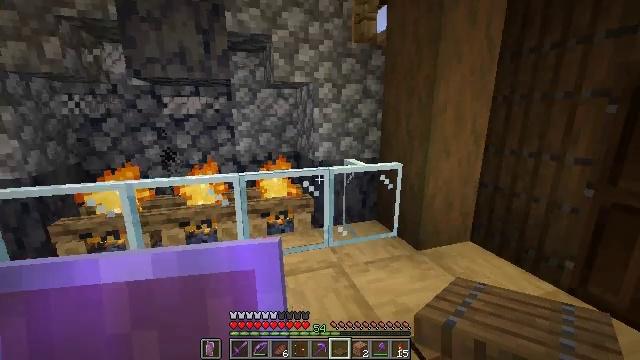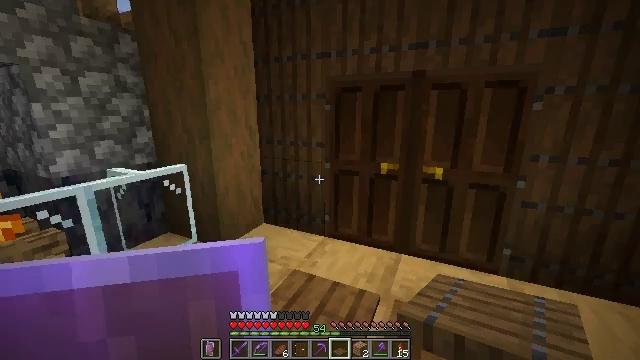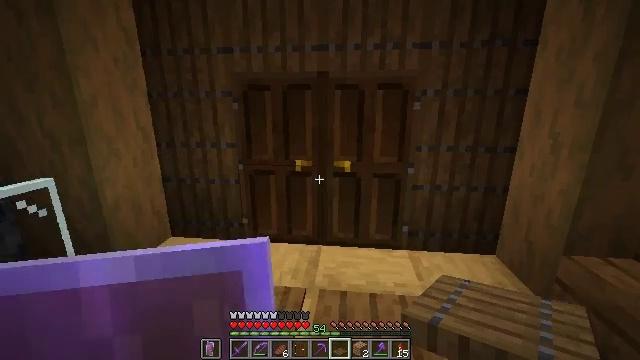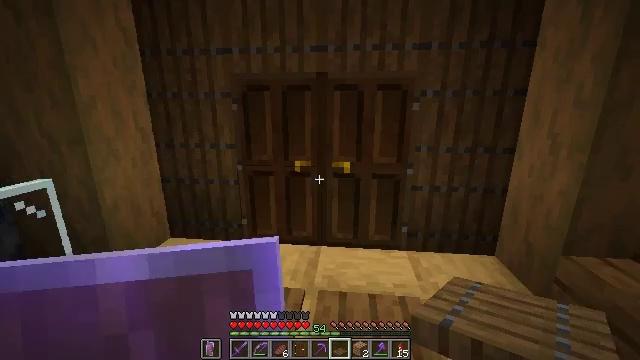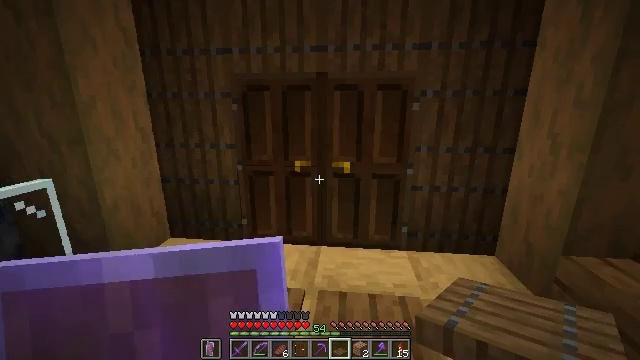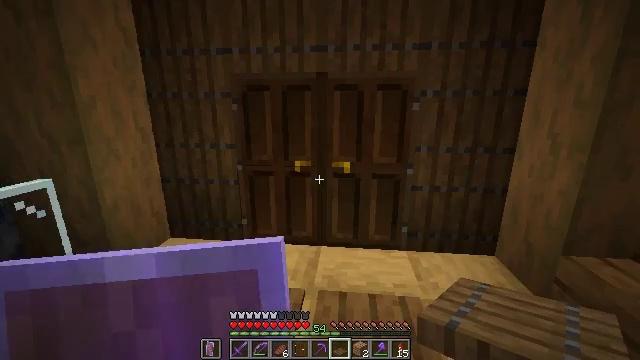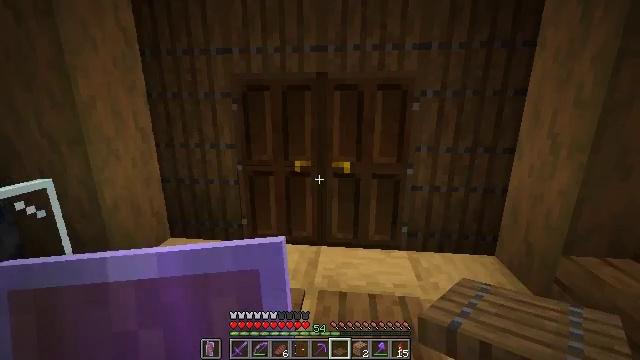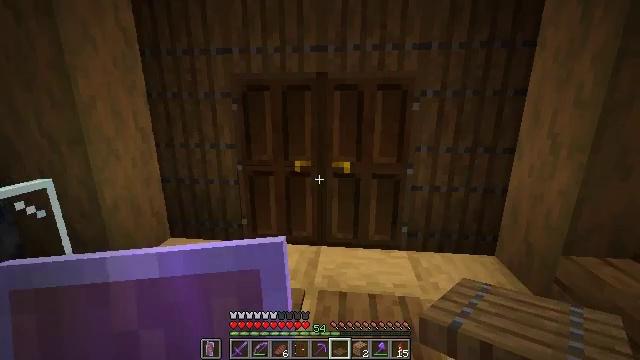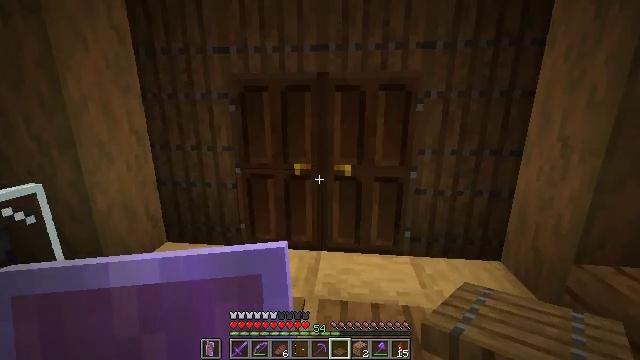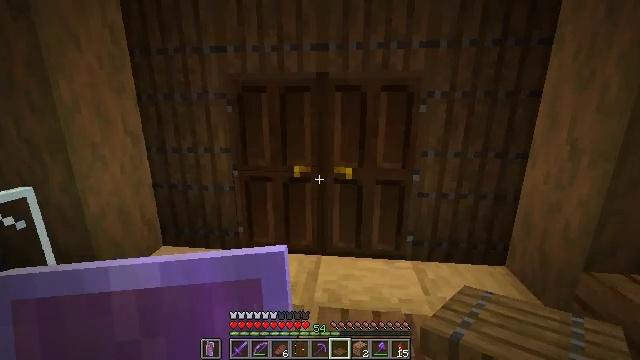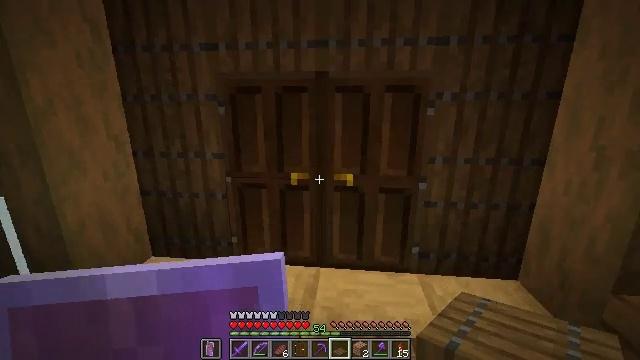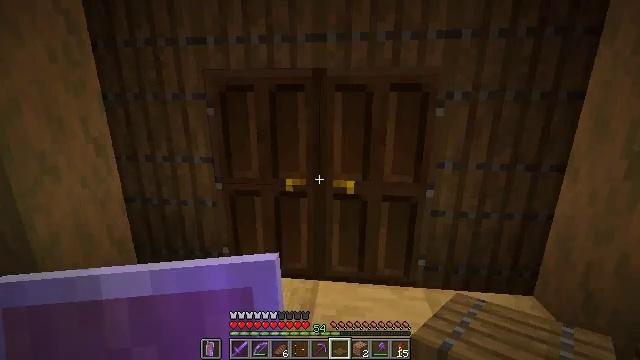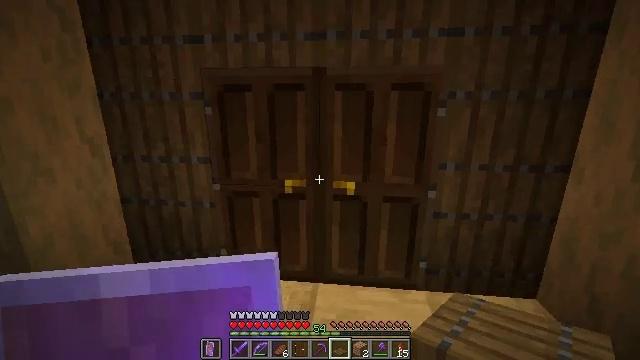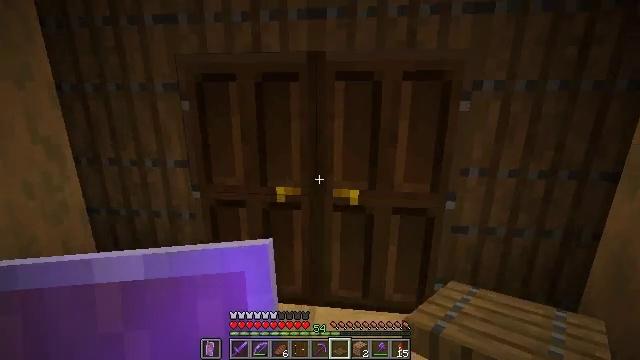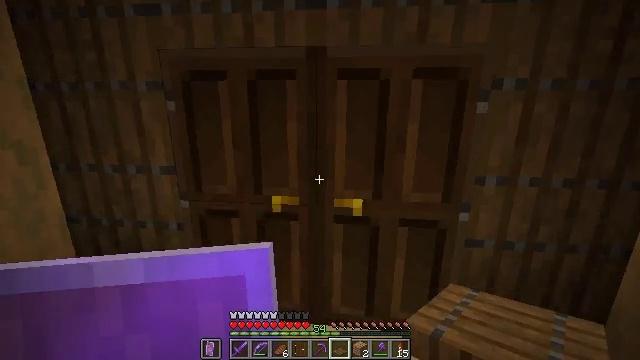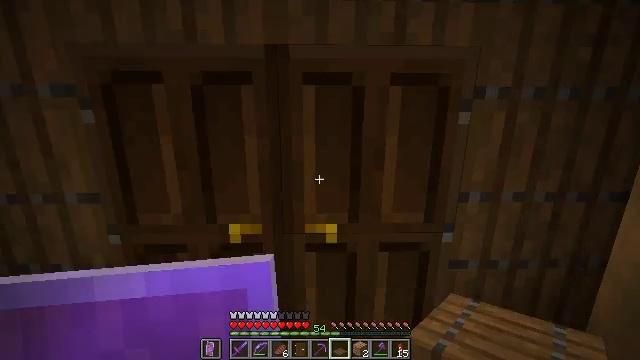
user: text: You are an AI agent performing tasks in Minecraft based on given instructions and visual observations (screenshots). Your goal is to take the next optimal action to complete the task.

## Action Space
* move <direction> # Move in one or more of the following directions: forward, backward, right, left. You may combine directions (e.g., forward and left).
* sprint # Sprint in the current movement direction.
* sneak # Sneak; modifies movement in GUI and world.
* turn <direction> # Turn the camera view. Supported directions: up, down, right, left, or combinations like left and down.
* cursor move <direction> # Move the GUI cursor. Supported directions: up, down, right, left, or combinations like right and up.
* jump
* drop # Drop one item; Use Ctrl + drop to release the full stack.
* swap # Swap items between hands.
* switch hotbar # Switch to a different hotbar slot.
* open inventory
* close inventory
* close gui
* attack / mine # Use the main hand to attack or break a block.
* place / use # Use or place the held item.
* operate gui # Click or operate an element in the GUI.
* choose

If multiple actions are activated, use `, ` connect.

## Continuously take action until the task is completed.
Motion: motion action
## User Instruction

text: Mine the dark oak door to remove it.
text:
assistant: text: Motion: turn right
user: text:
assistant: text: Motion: turn right
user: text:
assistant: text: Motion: no_op
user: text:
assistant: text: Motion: no_op
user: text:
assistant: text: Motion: no_op
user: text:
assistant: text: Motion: no_op
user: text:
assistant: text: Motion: no_op
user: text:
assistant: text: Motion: move forward
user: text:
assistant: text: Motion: move forward
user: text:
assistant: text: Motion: move forward
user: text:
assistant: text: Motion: move forward
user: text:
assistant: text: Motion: move forward
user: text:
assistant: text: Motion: move forward
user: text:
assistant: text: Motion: move forward
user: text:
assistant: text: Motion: move forward, turn right
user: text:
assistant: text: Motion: move forward, turn right
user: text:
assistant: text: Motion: move forward
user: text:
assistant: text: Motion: move forward
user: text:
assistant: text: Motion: move forward
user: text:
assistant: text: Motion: move forward
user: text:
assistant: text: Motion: move forward
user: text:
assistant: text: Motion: move forward
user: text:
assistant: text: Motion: move forward
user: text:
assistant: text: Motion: move forward, turn left
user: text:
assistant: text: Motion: move forward, turn left
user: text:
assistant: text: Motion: move forward, turn left
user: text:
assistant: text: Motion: move forward
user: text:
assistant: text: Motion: move forward
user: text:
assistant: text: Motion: move forward
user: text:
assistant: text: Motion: move forward